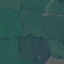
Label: Pasture